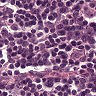
Metastatic tissue present: no